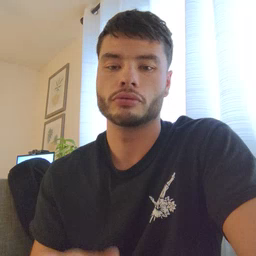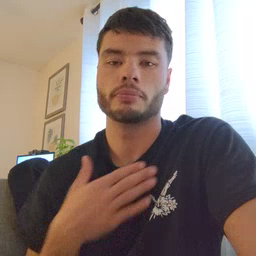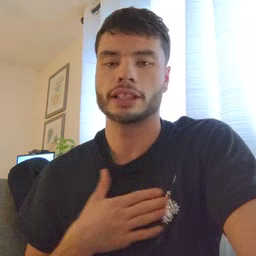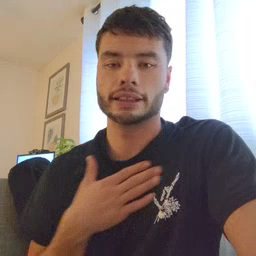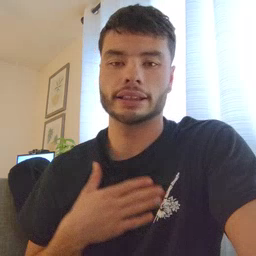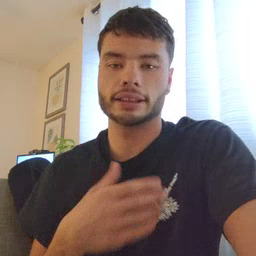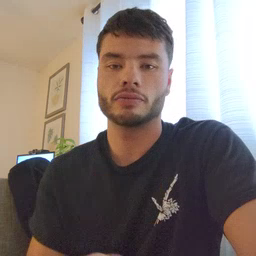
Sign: please